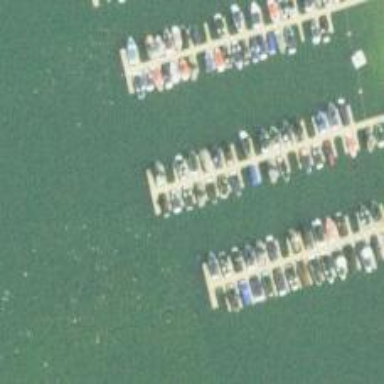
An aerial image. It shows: Man-made pier.